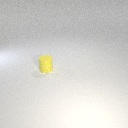
small yellow rubber cylinder